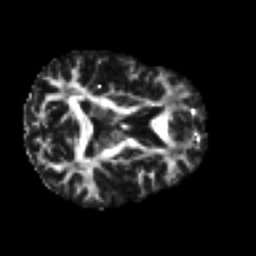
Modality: FA
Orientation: axial
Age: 30
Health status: ill
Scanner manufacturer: philips
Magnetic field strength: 3 T
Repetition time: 9 s
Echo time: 0.127 s